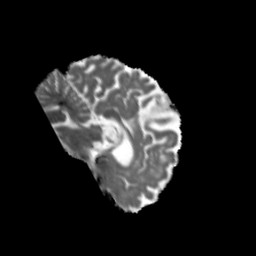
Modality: MD
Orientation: sagittal
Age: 75
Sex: male
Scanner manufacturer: siemens
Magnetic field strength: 3 T
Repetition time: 5.47 s
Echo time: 0.0854 s